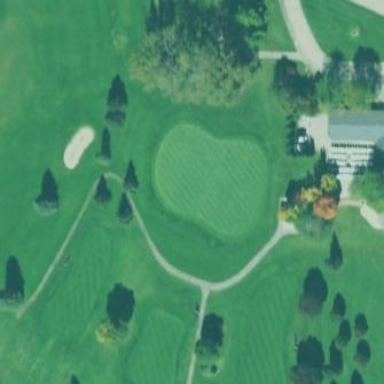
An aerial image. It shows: Grassy pitch designated for golf. It features vibrant green golf course.